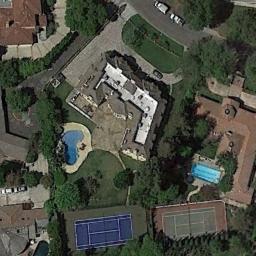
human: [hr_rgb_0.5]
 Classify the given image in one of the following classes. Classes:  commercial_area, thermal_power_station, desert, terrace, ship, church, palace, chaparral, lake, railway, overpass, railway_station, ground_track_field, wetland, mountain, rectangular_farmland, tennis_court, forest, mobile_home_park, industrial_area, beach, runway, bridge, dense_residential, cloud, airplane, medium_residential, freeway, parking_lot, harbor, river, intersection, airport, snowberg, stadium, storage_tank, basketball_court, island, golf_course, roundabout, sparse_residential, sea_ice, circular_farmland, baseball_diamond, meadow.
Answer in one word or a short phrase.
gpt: tennis_court